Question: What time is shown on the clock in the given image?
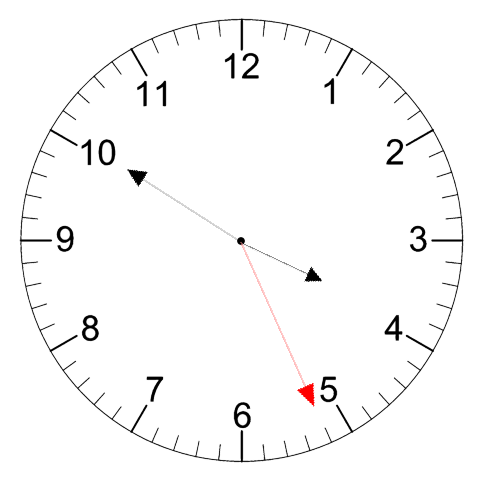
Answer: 03:50:26